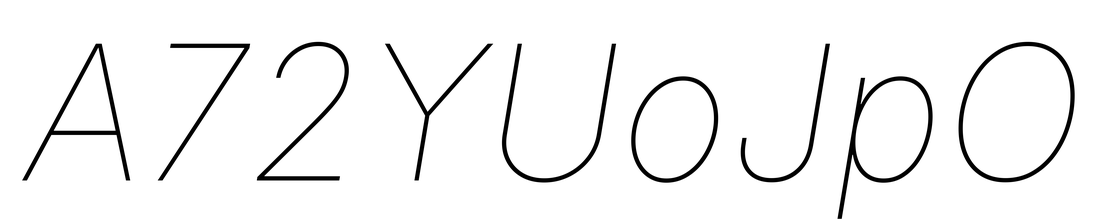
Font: Inter-Italic_Thin_Italic